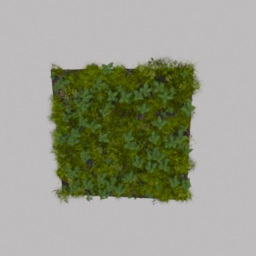
Label: nature